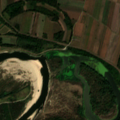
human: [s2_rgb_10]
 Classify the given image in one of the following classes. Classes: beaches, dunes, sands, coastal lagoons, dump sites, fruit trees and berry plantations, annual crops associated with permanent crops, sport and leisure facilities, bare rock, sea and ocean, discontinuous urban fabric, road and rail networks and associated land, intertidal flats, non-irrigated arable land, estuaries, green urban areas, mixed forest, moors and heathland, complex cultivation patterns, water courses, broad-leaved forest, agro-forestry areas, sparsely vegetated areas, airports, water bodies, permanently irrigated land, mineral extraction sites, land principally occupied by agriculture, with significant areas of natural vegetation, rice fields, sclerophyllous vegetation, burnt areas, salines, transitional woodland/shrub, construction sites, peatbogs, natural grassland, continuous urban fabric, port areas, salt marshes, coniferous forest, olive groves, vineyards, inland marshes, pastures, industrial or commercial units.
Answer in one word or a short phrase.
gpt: non-irrigated arable land, land principally occupied by agriculture, with significant areas of natural vegetation, broad-leaved forest, transitional woodland/shrub, beaches, dunes, sands, water courses